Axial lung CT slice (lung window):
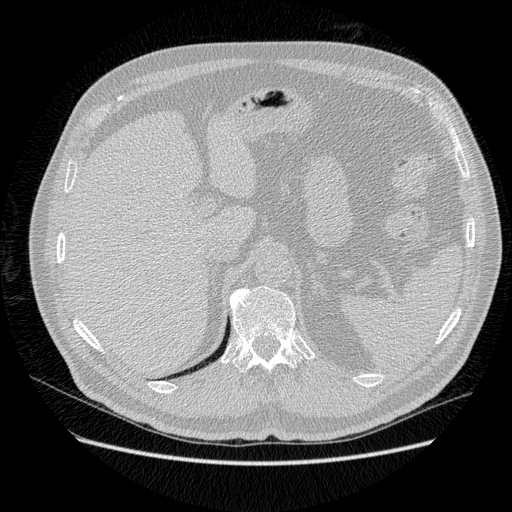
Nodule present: no